Question: I have a string like this:
'''
string = '{ "key": [
{ "foo": "bar" }
] }';
'''
This string is converted into a JSON object by doing
'''
json = $.parseJSON(string);
'''
and then it looks like this:
'''
{ "key":
{ "0":
{ "foo": "bar" }
}
}
'''
So it seems like the array was converted into a hash.
The desired outcome would instead be:
'''
{ "key": [
{ "foo": "bar" }
] }
'''
What's the best way to achieve this? Background: I am posting JSON data to a URL but need the array to stay intact so the recipient can parse it accordingly.
Here is what I see in a console of Chrome 37.0.2062.120 and jQuery 1.11.1:

It looks like an array, but is really just another hash with a key of "0". Or am I getting something wrong?
After converting the string into a JSON update I am posting it to a url:
'''
$.ajax({
url: 'http://test.com',
data: json,
dataType: 'jsonp',
type: 'post'
})
'''
where it arrives as
'''
{ "key":
{ "0":
{ "foo": "bar" }
}
}
'''
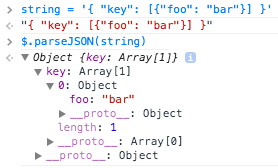
Answer: When you send the AJAX, you can encode the JSON yourself
For JSONP, use
'''
var json = '{ "key": [ { "foo": "bar" }] }';
var jsObj = $.parseJSON(json);
$.ajax({
url: 'http://test.com',
// You have to convert your JS object into a JSON string on your own
// jQuery will convert them into form encoded values if you leave it as an object
// But you want to send your whole JSON as one of the keys,
// so do use an object around your json to specify the the name of the
// key value pair containing the JSON
data: {myKey: JSON.stringify(jsObj)},
dataType: 'jsonp',
// The answer at http://stackoverflow.com/questions/<PHONE>/rails-not-decoding-json-from-jquery-correctly-array-becoming-a-hash-with-intege
// suggests you may need this for Rails to understand it
contentType: 'application/json'
// type can't be post for JSONP
// type: 'post'
})
'''
For a POST, use
'''
$.ajax({
url: '/my/url/',
// For POST, you can post the entire string, converting it on your own
data: JSON.stringify(jsObj),
type: 'POST'
})
'''